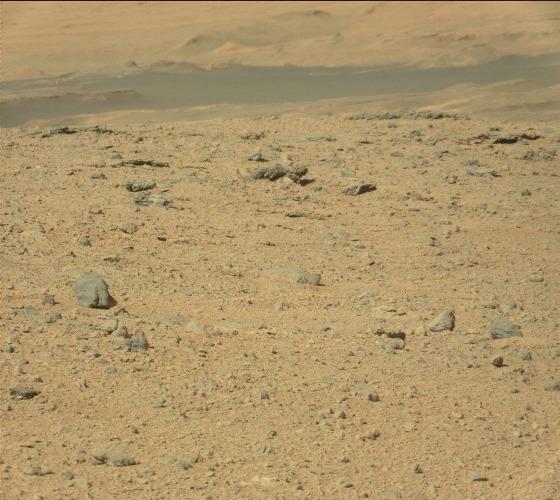
Terrain classes present: Bedrock, Gravel / Sand / Soil, Rock